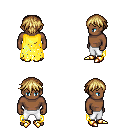
a pixel art fantasy rpg character, male body template, human, dark skin, yellow tattered cape, white pants, blonde short bangs hairstyle, gold boots, four views (front, back, left, right), 2x2 character sprite sheet, small pixel art, hard edges, no anti-aliasing